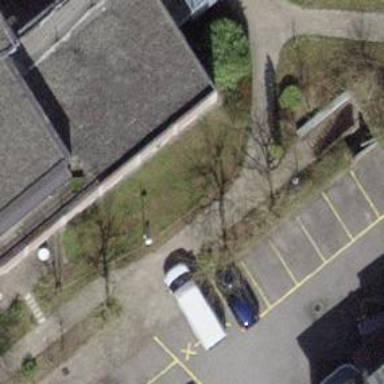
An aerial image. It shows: Footway surfaced with paving stones.